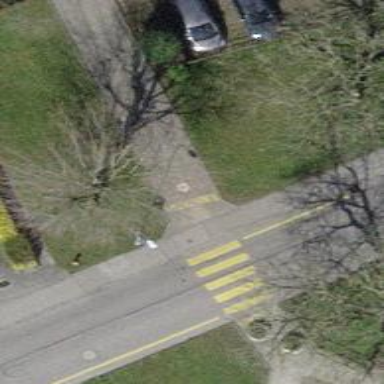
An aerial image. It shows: Uncontrolled zebra crossing on the road.